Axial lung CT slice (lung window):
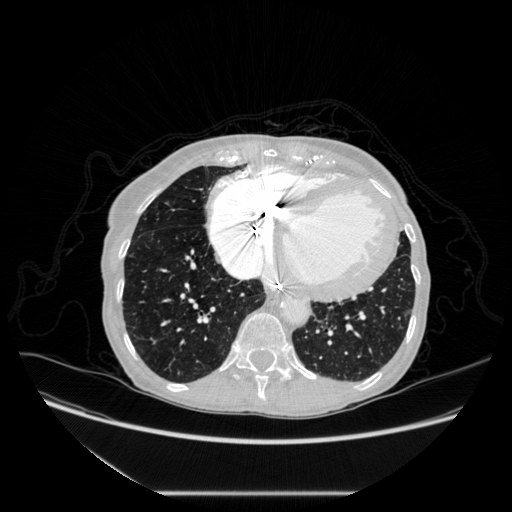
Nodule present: no